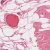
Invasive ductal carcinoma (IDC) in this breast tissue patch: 0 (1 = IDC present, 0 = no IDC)